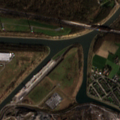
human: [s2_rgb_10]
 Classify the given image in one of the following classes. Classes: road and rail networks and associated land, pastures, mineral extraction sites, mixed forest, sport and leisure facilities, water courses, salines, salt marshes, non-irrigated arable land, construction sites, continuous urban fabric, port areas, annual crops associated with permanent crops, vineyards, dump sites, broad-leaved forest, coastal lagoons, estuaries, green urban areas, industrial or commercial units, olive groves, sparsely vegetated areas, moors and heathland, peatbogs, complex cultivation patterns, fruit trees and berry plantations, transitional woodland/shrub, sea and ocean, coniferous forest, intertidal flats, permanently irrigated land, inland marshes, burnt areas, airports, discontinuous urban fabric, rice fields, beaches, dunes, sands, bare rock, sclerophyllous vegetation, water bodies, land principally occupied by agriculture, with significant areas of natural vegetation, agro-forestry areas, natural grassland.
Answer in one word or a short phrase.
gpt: discontinuous urban fabric, industrial or commercial units, construction sites, complex cultivation patterns, broad-leaved forest, moors and heathland